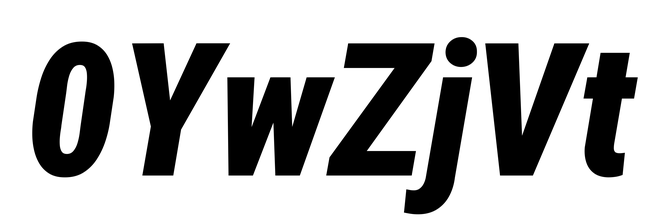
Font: Roboto-Italic_Condensed_Black_Italic